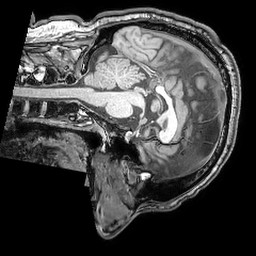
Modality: T1w
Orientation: sagittal
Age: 32
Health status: ill
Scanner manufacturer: philips
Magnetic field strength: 3 T
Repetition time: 0.007 s
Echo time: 0.0035 s